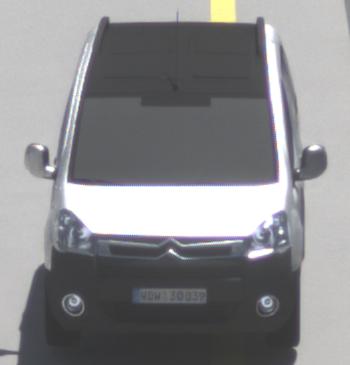
Make: Citroen
Model: Berlingo Kombi VTi 120
Detailed model: Berlingo (II) Kombi
Model produced from: 2009/12
Model produced until: 2012/03
Doors: 5
Color: white
Road condition: dry road
Daytime: midday
Contrast: high contrast